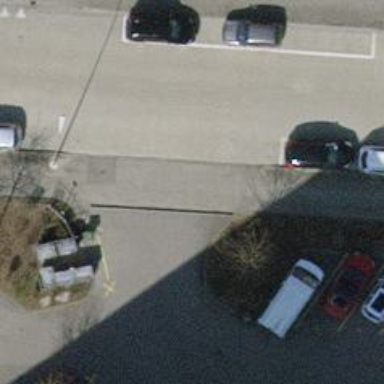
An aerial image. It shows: Asphalt sidewalk.